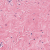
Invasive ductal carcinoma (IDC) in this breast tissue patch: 0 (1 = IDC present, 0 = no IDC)